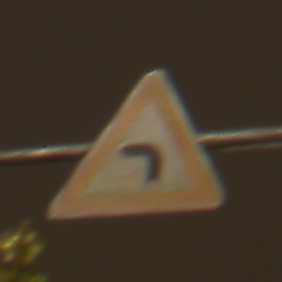
Verkehrszeichen: KurveLinks
Umgebung: Outdoor, Urban
Tageszeit: Night
Wetter: Overcast
Licht: Artificial
Jahreszeit: NotSpecified
Kontrast: HighContrast